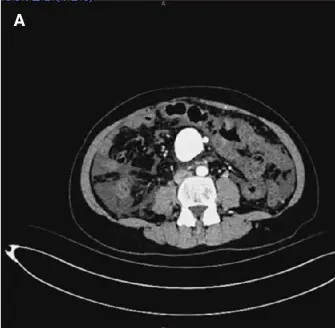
Preoperative Imaging Examination (A,B) CT imaging shows the superior mesenteric artery, fistula, and dilated superior mesenteric vein.
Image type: radiology (ct)